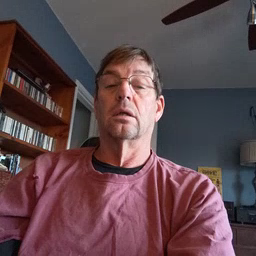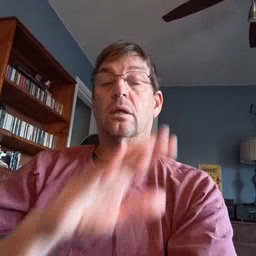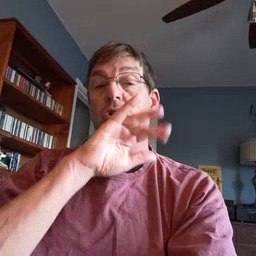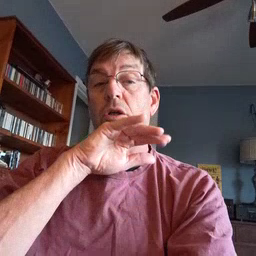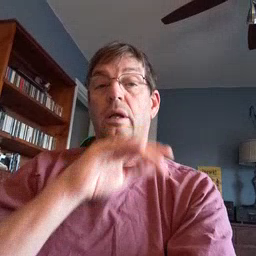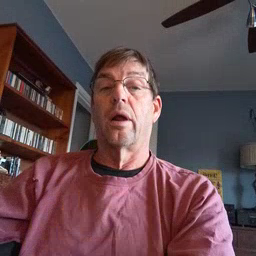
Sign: dirty